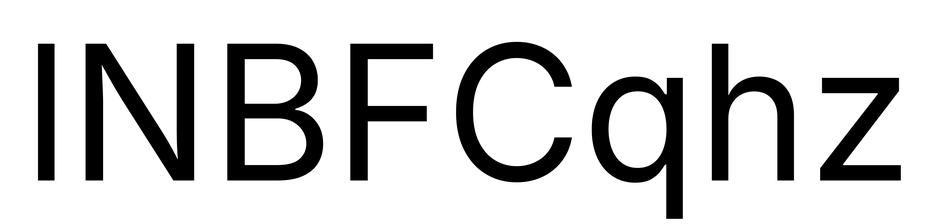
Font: Inter_Regular